Question: I have noticed some strange behaviour on my system regarding the Global Assembly Cache (GAC). The assembly I'm interested in is log4net Version=
The output of 'gacutil /l "log4net"' is:
> C:\Windows\system32>gacutil /l "log4net" Microsoft (R) .NET Global
Assembly Cache Utility. Version 4.0.30319.1 Copyright (c) Microsoft
Corporation. All rights reserved.The Global Assembly Cache contains the following assemblies:
log4net, Version=1.2.10.0, Culture=neutral, PublicKeyToken=1b44e1d426115821, processorArchitecture=MSIL
log4net, Version=1.2.11.0, Culture=neutral, PublicKeyToken=669e0ddf0bb1aa2a, processorArchitecture=MSILNumber of items = 2
However viewing the GAC through the explorer shell (before and after a restart) only shows one version:

This is compounded by the fact that my application cannot resolve the assembly, but works fine when I place it into the (bin folder). According to <URL> the GAC will be probed the application base - which would point to the assembly not being in the GAC.
So is 'log4net Version=1.2.11.0' in the GAC? If so why can't my application locate it?
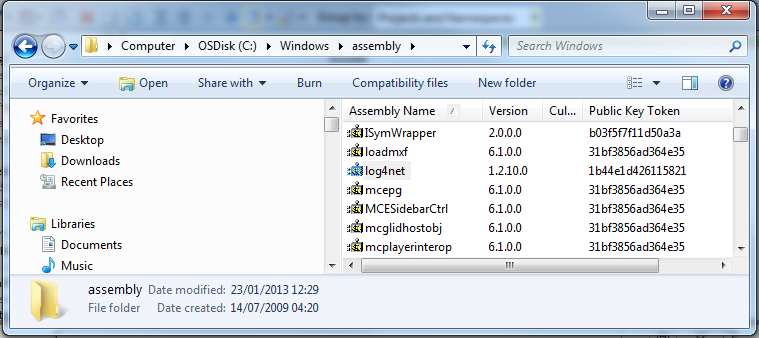
Answer: You are looking in the .NET 2.0 GAC, however, log4net v1.2.11.0 is a .NET 4 assembly. .NET 4 has its own GAC which is located in '%winddir%\Microsoft.NET\Assembly'. Check the GAC_MSIL directory in there and I'll bet you'll find it.